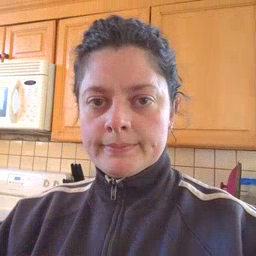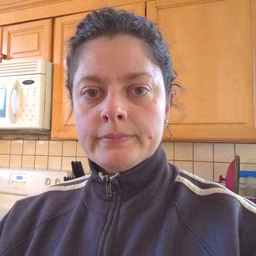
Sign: face